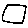
Label: square